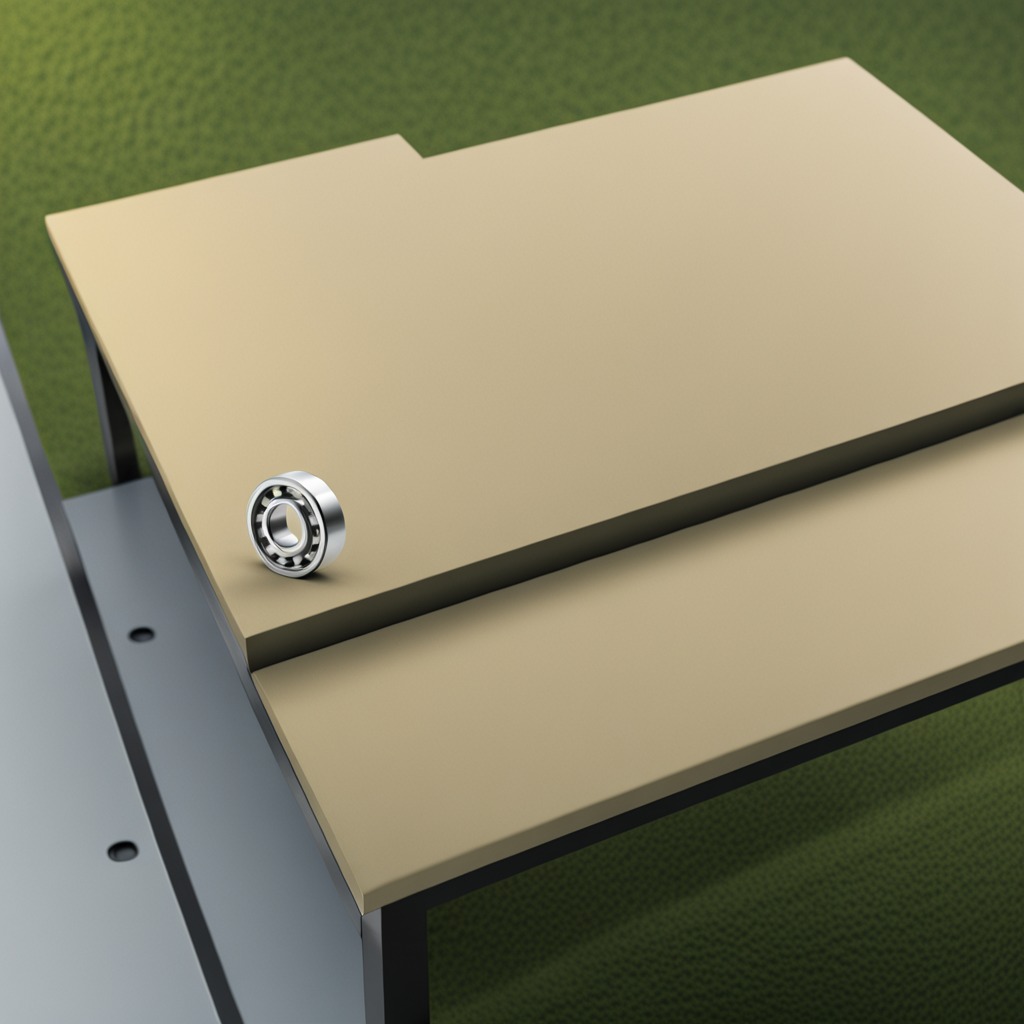
A metal ball bearing is lying on a textured surface.